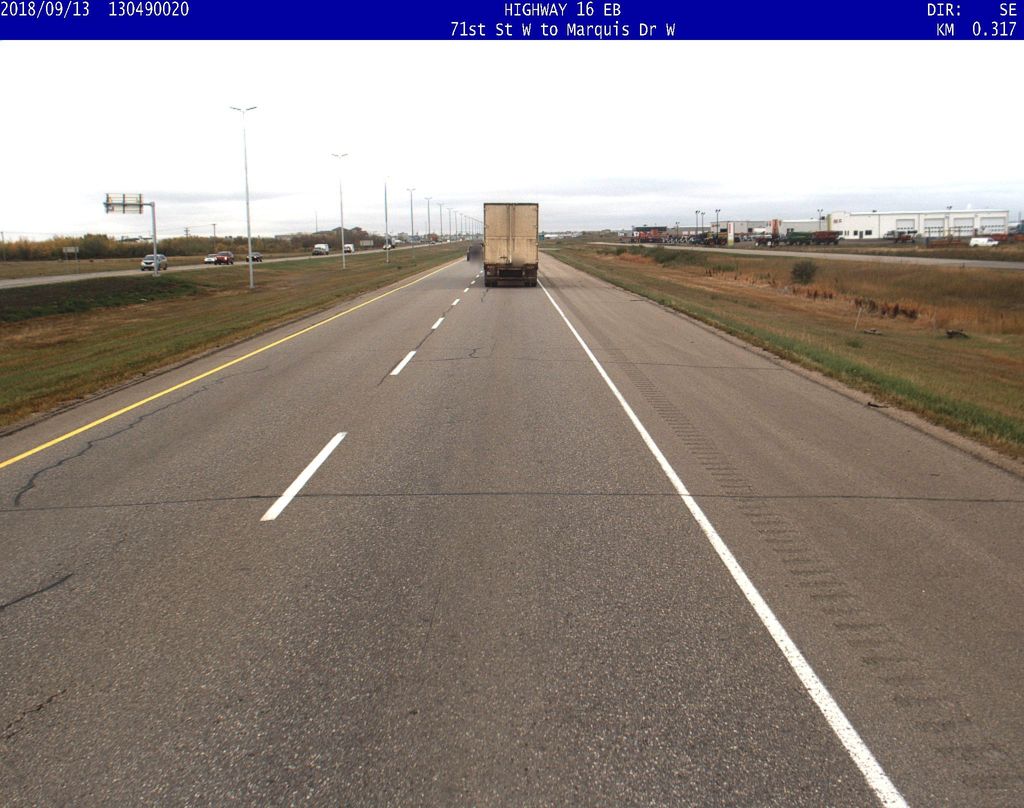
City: saskatoon